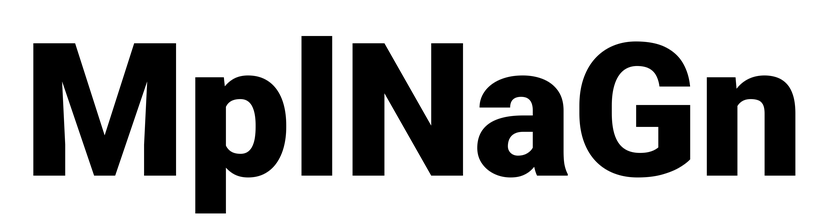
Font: Roboto_Black